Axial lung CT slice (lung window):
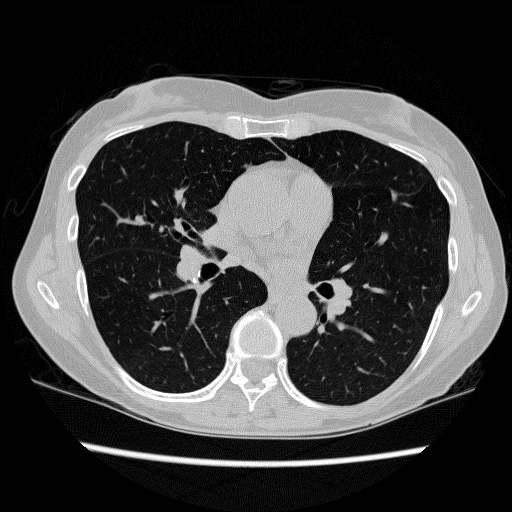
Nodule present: no